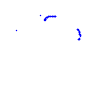
Particle: proton